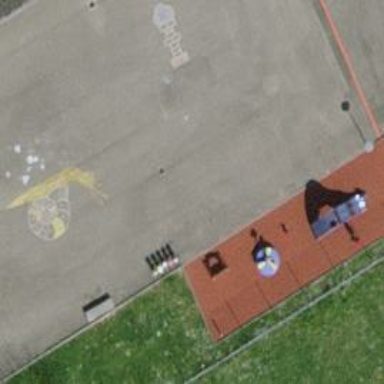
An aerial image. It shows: Playground area for leisure activities on the land.